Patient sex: F
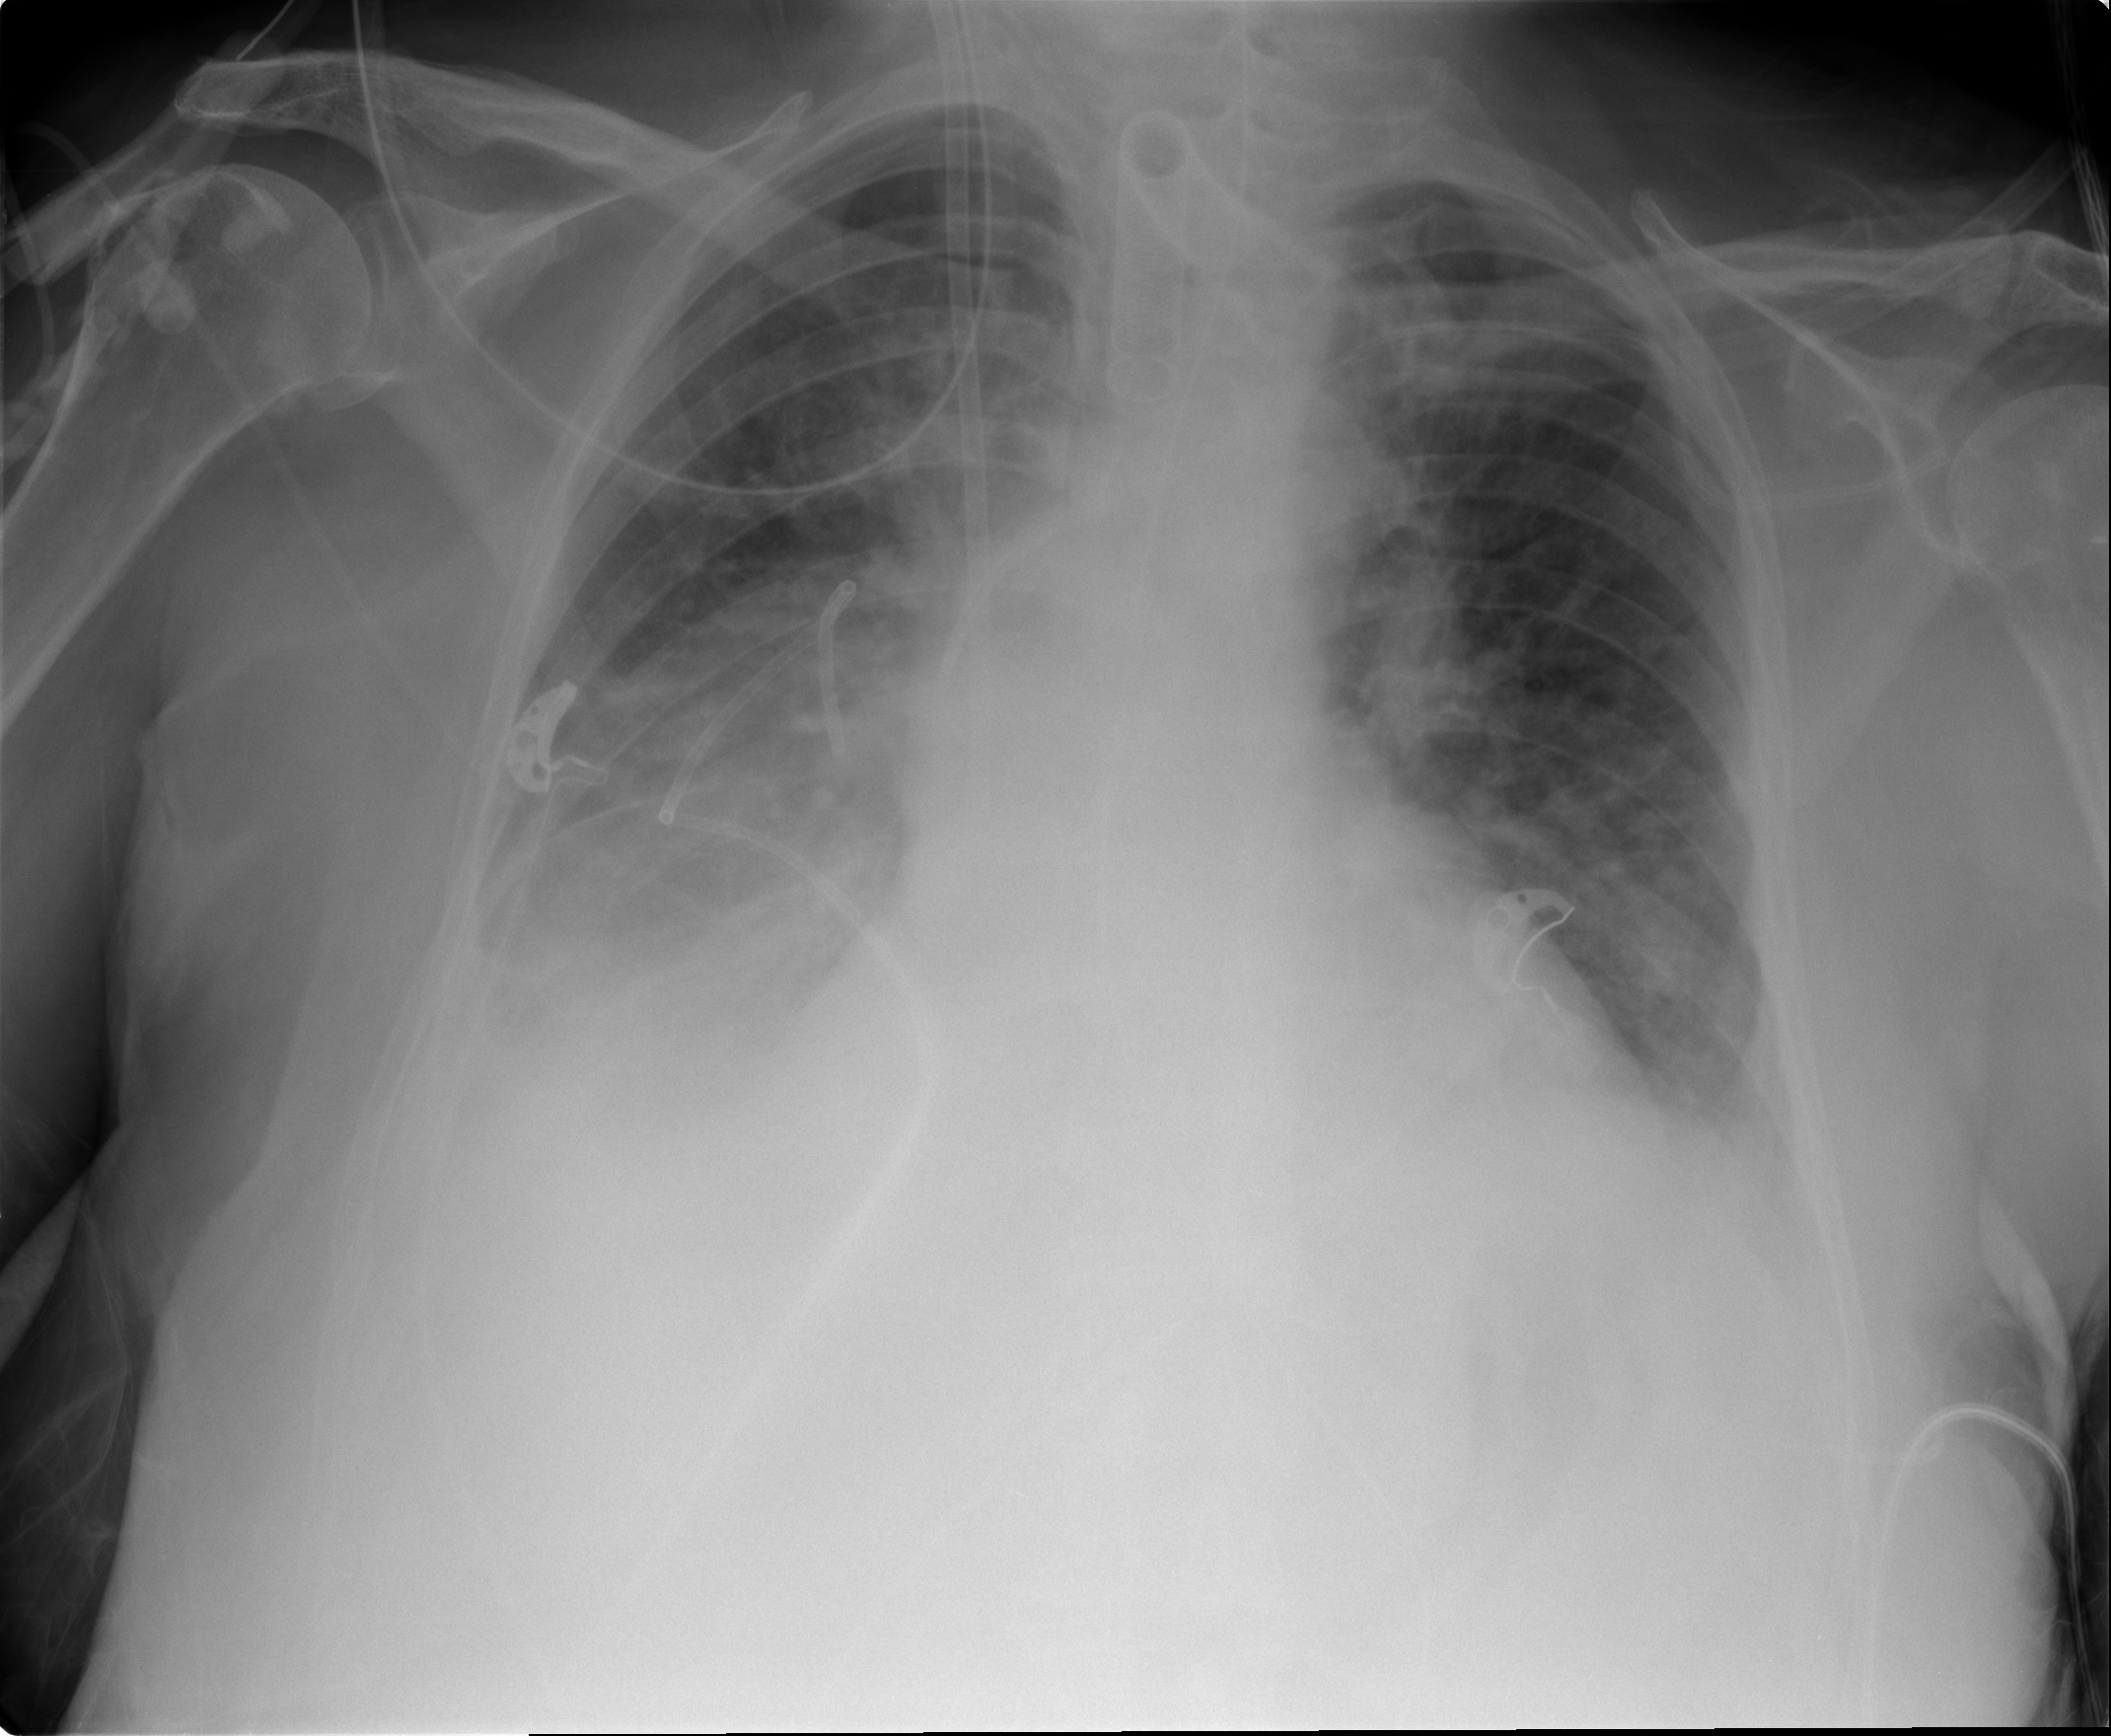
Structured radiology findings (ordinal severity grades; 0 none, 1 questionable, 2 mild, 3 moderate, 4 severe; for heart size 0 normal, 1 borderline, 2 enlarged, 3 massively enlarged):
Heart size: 2
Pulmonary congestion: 2
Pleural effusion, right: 3
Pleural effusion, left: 2
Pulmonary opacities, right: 2
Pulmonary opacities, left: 2
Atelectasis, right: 2
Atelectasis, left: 2